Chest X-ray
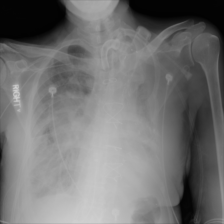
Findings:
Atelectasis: negative
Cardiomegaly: negative
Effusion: negative
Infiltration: positive
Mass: positive
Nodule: negative
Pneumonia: negative
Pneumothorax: negative
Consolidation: negative
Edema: negative
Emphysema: negative
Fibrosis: negative
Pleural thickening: negative
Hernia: negative